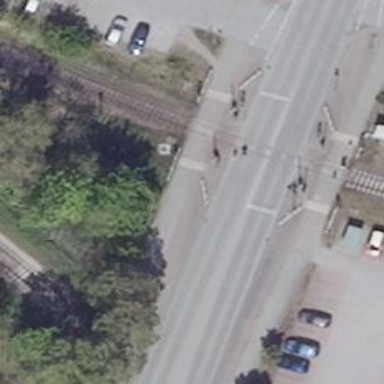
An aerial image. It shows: Railway crossing.